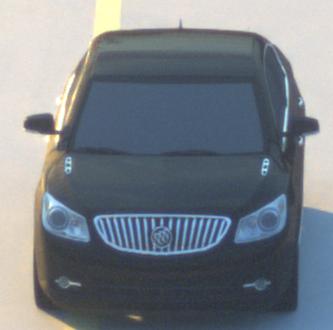
Make: Buick
Model: LaCrosse
Detailed model: Gen. 2
Model produced from: 2009
Model produced until: 2016
Doors: 4
Color: black
Road condition: dry road
Daytime: sunrise or sunset
Contrast: medium contrast